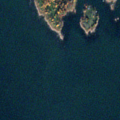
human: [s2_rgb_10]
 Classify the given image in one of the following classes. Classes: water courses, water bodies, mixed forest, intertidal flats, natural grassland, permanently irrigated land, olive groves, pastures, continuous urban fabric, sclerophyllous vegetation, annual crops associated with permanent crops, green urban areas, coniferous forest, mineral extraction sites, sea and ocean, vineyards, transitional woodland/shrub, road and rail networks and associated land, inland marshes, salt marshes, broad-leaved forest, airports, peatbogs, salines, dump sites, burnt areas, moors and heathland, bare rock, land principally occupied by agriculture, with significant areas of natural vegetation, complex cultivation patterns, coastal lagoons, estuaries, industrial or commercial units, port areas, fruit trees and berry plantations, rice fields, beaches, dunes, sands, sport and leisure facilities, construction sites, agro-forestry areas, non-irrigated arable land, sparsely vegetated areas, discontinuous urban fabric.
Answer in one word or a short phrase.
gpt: mixed forest, sea and ocean